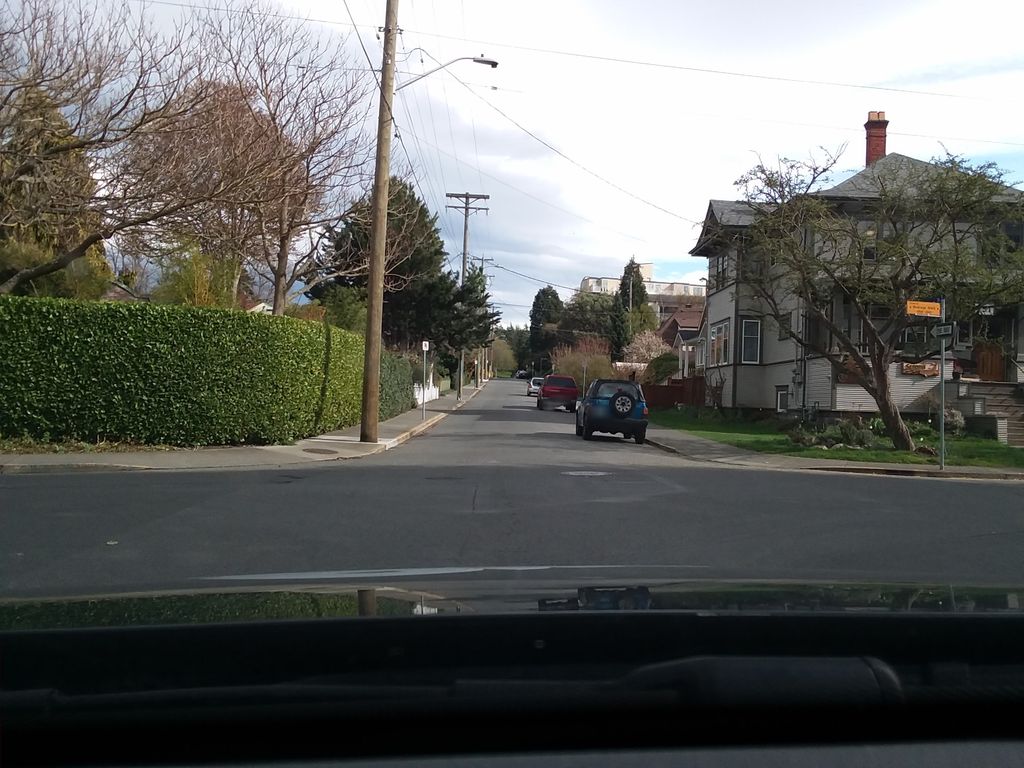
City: victoria